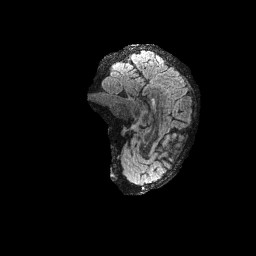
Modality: FLAIR
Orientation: sagittal
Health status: ill
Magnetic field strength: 3 T